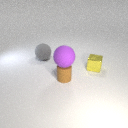
large gray rubber sphere to the left of small yellow metal cube